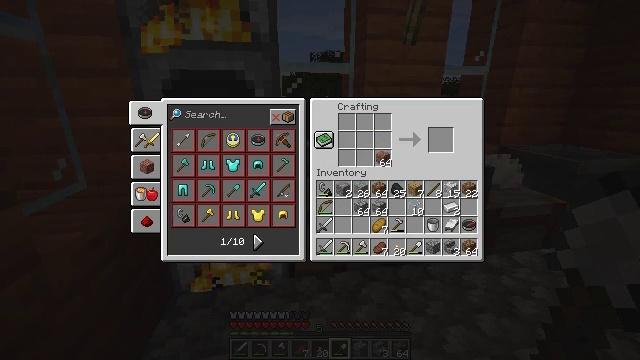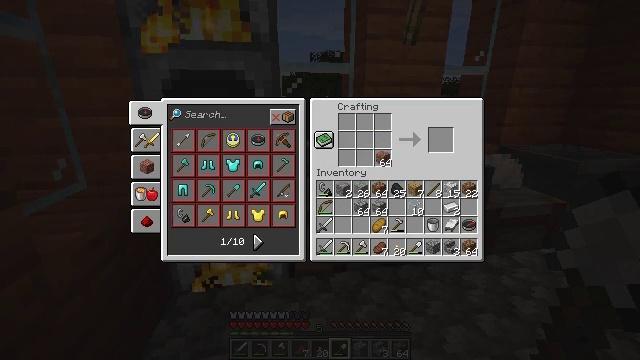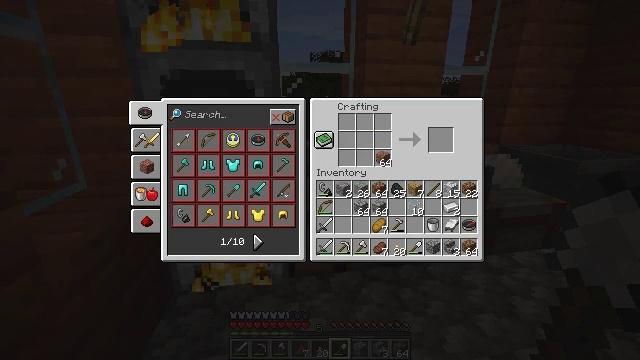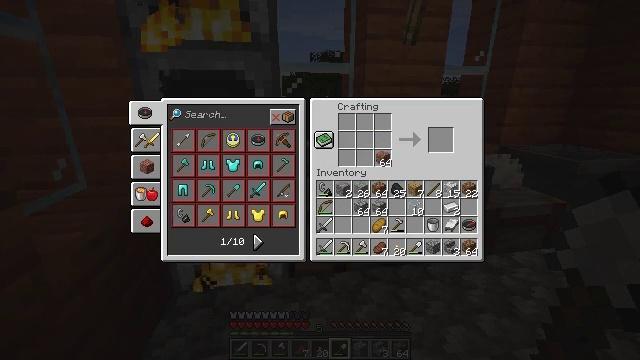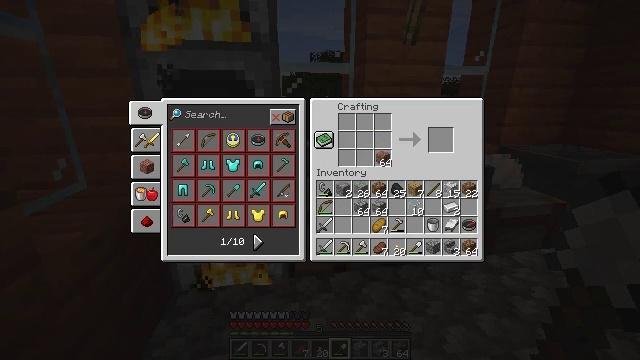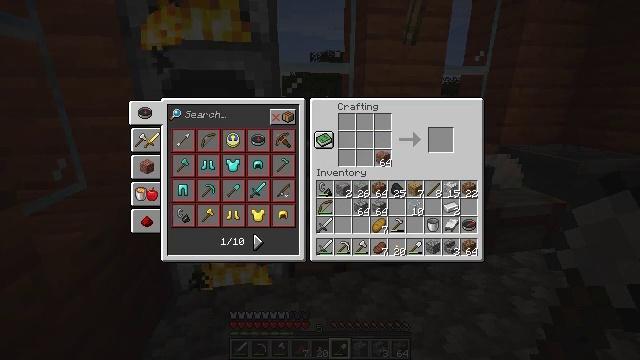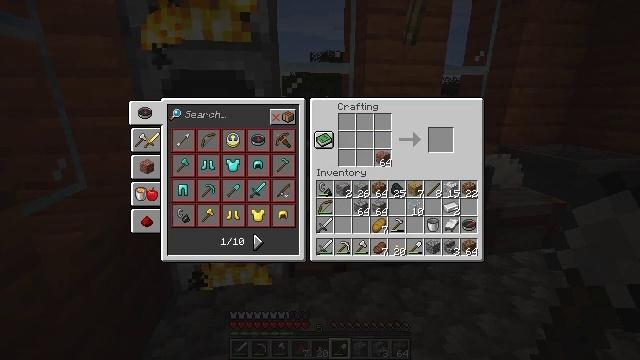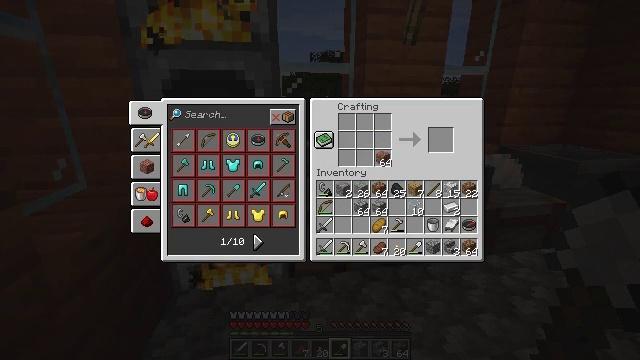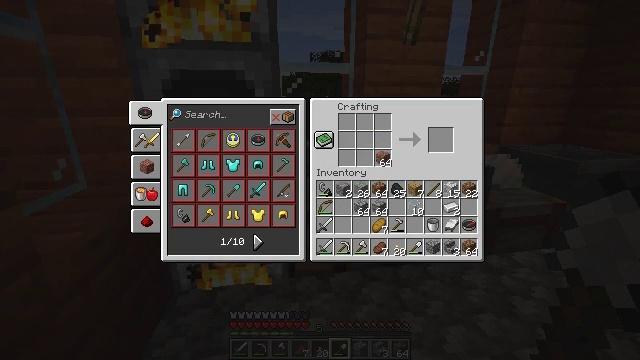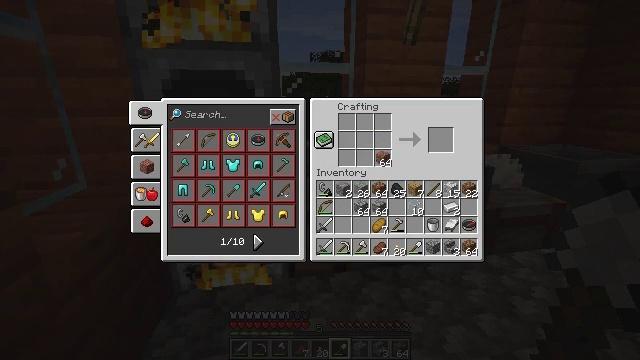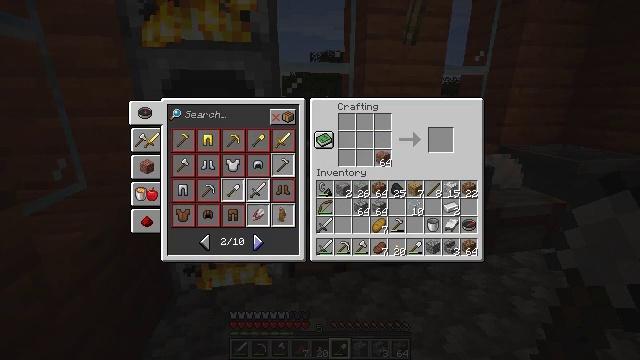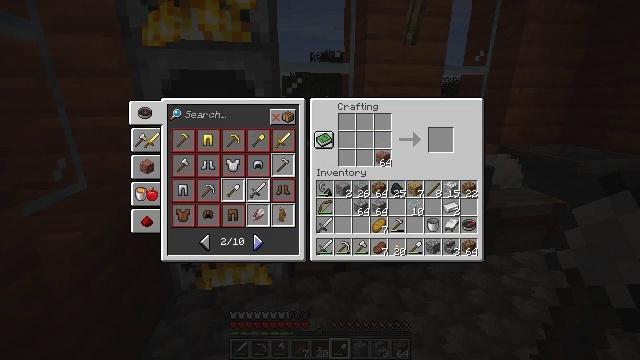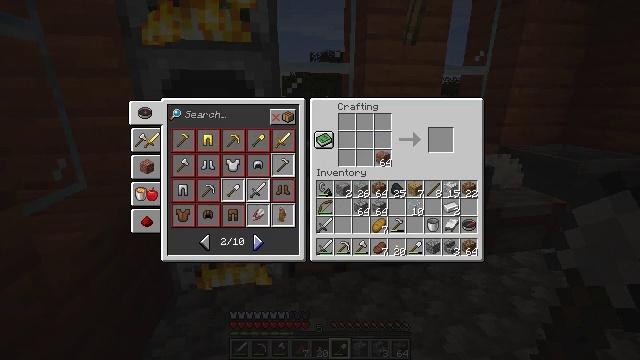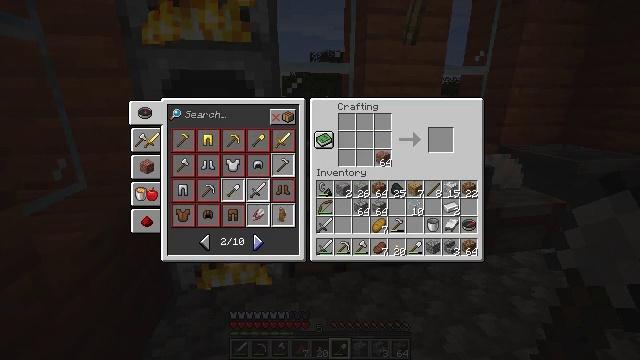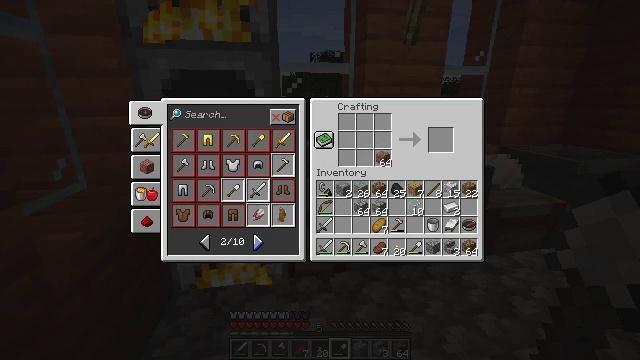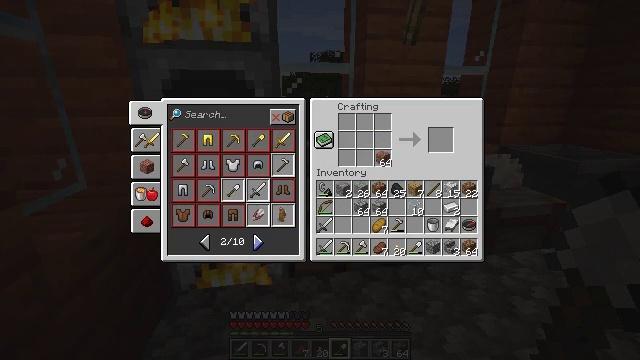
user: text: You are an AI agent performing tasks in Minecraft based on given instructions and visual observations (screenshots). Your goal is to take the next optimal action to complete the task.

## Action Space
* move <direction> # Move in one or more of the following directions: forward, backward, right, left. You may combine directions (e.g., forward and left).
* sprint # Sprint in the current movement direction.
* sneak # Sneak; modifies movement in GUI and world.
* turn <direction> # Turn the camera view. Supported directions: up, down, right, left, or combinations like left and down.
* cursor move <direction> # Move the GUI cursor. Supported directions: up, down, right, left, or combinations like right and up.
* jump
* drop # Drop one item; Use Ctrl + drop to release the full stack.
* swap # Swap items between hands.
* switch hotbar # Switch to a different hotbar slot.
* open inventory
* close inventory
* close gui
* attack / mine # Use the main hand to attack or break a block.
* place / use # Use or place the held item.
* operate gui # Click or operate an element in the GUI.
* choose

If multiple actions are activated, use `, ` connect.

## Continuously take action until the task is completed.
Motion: motion action
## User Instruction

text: Form polished granite from four granite.
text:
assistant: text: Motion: no_op
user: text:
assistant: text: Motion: no_op
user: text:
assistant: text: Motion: turn right
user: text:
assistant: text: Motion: no_op
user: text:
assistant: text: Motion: no_op
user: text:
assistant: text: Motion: no_op
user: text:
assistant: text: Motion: no_op
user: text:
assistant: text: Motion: no_op
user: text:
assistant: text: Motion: no_op
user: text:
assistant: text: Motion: attack / mine
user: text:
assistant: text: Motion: attack / mine
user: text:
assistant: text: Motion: attack / mine
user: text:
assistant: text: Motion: no_op
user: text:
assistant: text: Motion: no_op
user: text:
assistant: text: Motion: no_op
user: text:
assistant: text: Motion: no_op
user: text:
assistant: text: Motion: no_op
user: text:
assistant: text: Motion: no_op
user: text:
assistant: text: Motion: attack / mine
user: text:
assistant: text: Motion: attack / mine
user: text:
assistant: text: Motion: attack / mine
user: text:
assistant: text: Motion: no_op
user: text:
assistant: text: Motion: no_op
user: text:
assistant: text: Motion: no_op
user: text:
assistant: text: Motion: no_op
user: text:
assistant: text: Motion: no_op
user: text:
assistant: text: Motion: no_op
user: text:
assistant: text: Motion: no_op
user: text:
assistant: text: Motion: no_op
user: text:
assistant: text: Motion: no_op